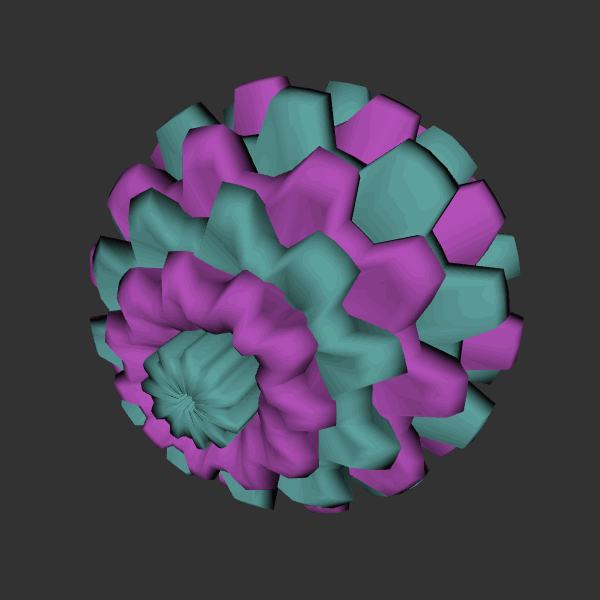
Background: dark